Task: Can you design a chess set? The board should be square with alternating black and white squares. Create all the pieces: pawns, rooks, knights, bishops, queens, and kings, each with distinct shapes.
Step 1537:
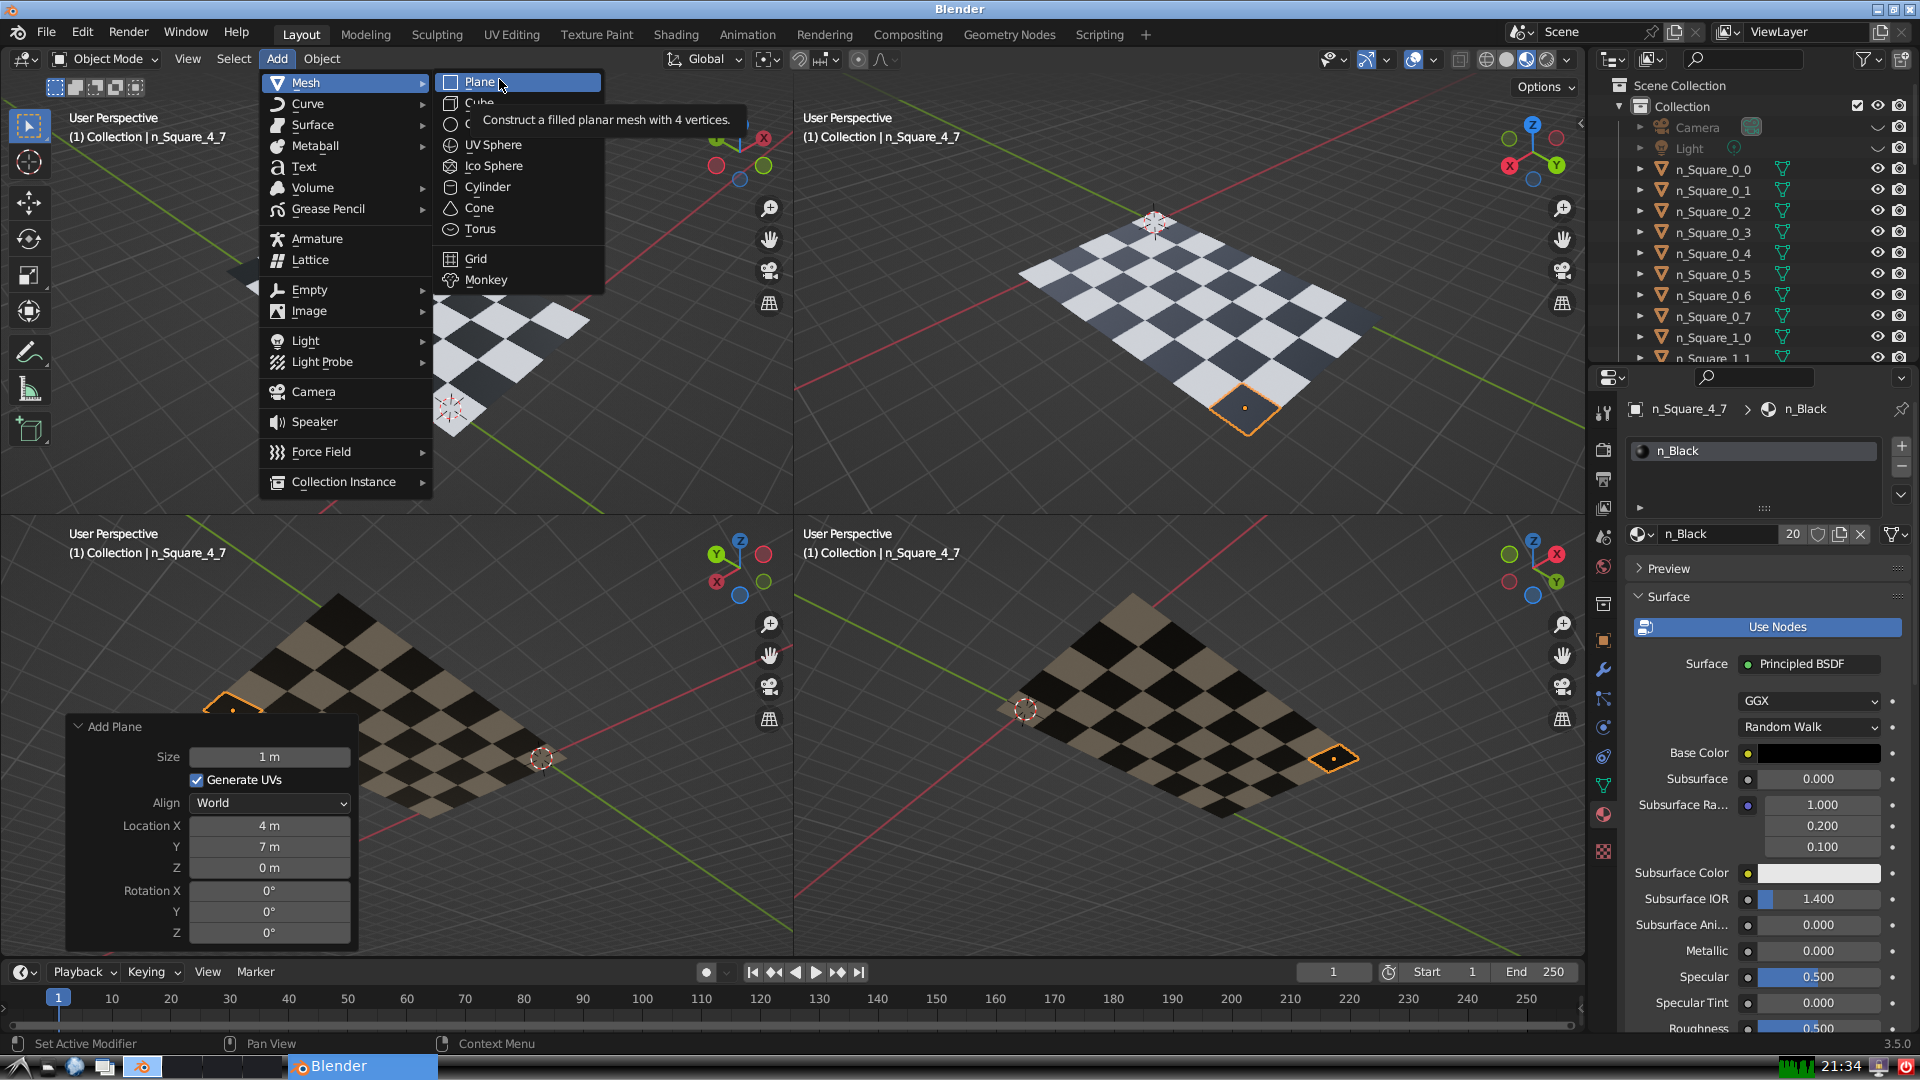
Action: click: no